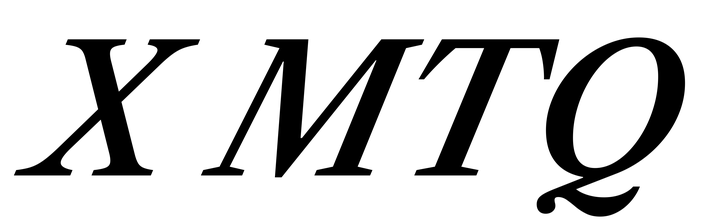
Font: LibreCaslonText-Italic_SemiBold_Italic